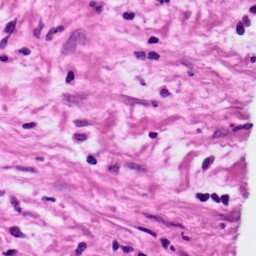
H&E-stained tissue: Ovarian